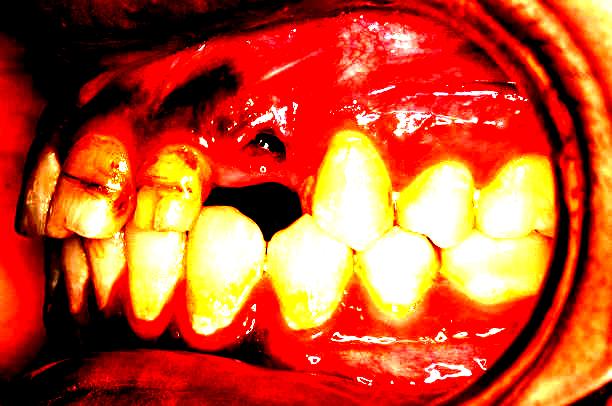
Condition: Calculus